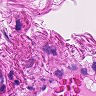
Metastatic tissue present: no